Field crop: tomato
Growth stage: 2
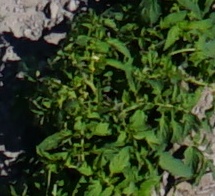
Species: tomato